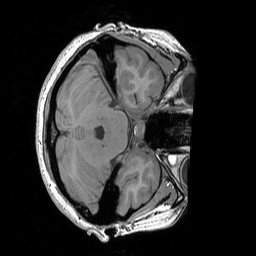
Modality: T1w
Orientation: axial